Question: I am trying to run a query from two large tables of data. I am trying to join them but filter out the minimum date at the same time, the filtering date seems that it slows it down ALOT. But this is a must have, Is there any way I can speed it up? As the query stands, it just keeps loading and loading
Here is what I'm getting in the EXPLAIN

The query is -
'''
SELECT T1.id_no,
T1.condition_code,
Count(T1.condition_code) AS COUNT,
T1.doe,
T2.id_no,
T2.trans_time,
T2.from_routing_pos
FROM attrcoll_month T1
JOIN live_trans T2
ON T1.id_no = T2.id_no
WHERE T2.trans_time = (SELECT Min(trans_time)
FROM live_trans T2_MIN
WHERE T2_MIN.id_no = T2.id_no)
AND T1.doe BETWEEN '2014-09-01 00:00:01' AND '2014-09-02 23:59:59'
AND T1.unique_code = 'XXY'
GROUP BY T2.from_routing_pos,
T1.condition_code
'''
Snippets from each tables data -
'''
ID_NO DOE CONDITION_CODE UNQIUE_CODE
8442 25/09/2014 22:49 NEND XXY
8442 25/09/2014 22:49 SEND XXY
8442 25/09/2014 22:49 BS XXY
8442 25/09/2014 22:49 BS XXY
8442 25/09/2014 22:49 BS XXY
8442 25/09/2014 22:49 TD XXY
8511 25/09/2014 22:49 NEND XXY
8511 25/09/2014 22:49 SEND XXY
8511 25/09/2014 22:49 BS XXY
8511 25/09/2014 22:49 BS XXY
8511 25/09/2014 22:49 BS XXY
8511 25/09/2014 22:49 TD XXY
8511 24/09/2014 12:49 OF XXY
8511 24/09/2014 12:49 OF XXY
8675 24/09/2014 12:49 NEND XXY
8675 24/09/2014 12:49 SEND XXY
9081 24/09/2014 12:49 NEND XXY
'''
'''
ID_NO TRANS_TIME UNQIUE_CODE FROM_ROUTING_POS
8442 2.12276E+17 XXY OD1
8442 2.12276E+17 XXY OD2
8445 2.12276E+17 XXY OD3
8214 2.12276E+17 XXY OD2
8325 2.12276E+17 XXY OD1
842 2.12276E+17 XXY OD3
2444 2.12276E+17 XXY OD3
'''
Sorry about the table data formatting!
Hope this is explained well, please let me know if you need more info
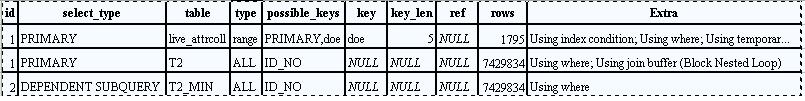
Answer: 1. First fetch record from t1 only into a temp table.
2. Then Apply the join of temp Table and T2 and t2_min and get all min time and ids
3. Then merge #1,#2 and t2 in join and apply group by. This will give some some boost in performance.
Basic Idea is to limit the records that will be part of Join and to remove the subquery.
This is sample:-
'''
--Fetch records from Table one based on all filtering conditions
-- this will reduce the logical read when we apply join
SELECT
T1.id_no,
T1.condition_code,
T1.doe
INTO
#Temp
FROM
attrcoll_month T1
WHERE
T1.doe >= '01/09/2014'
AND T1.doe < '03/01/2014'
AND T1.unique_code = 'XXY';
-- Get all the min time for only required ids. This will avoid the sub query and also read get reduced since records in #temp are
limited
SELECT
MIN(trans_time) MinTime,
T.id_no
INTO
#tempMinTime
FROM
#Temp T
JOIN live_trans T2_MIN ON T.id_no = T2_MIN.id_no;
--Merging #1 and #2
SELECT
T1.id_no,
T1.condition_code,
COUNT(T1.condition_code) AS count,
T1.doe,
T2.id_no,
T2.trans_time,
T2.from_routing_pos
FROM
#Temp T1
JOIN #tempMinTime T ON T1.id_no = T.id_no
JOIN live_trans T2 ON T.id_no = T2.id_no
WHERE
T2.trans_time = T.MinTime
GROUP BY
T2.from_routing_pos,
T1.condition_code;
'''